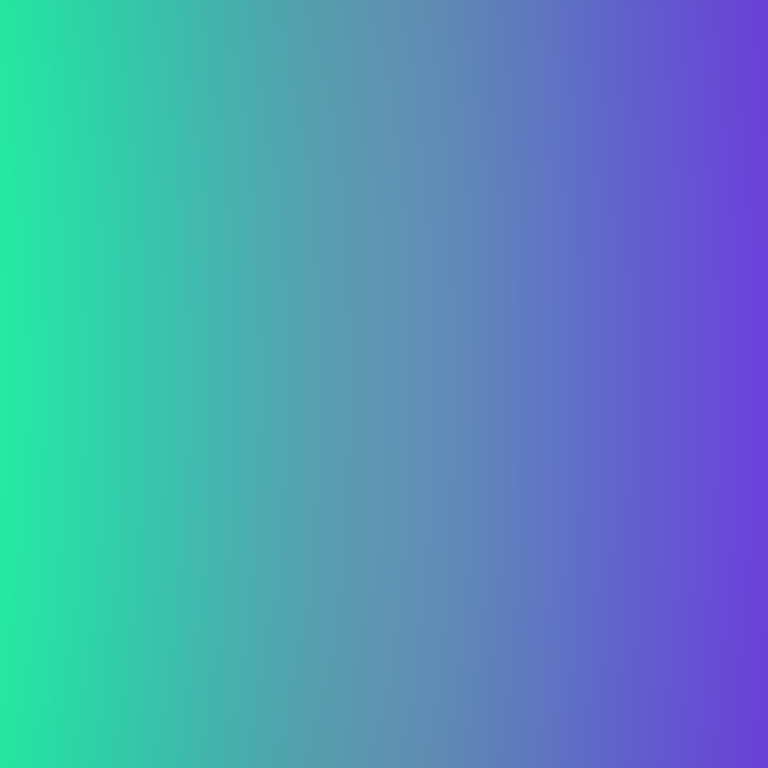
Abstract light effect, smooth gradient from vibrant green to deep purple, calm atmosphere, soft glow, no room, no furniture, no objects.